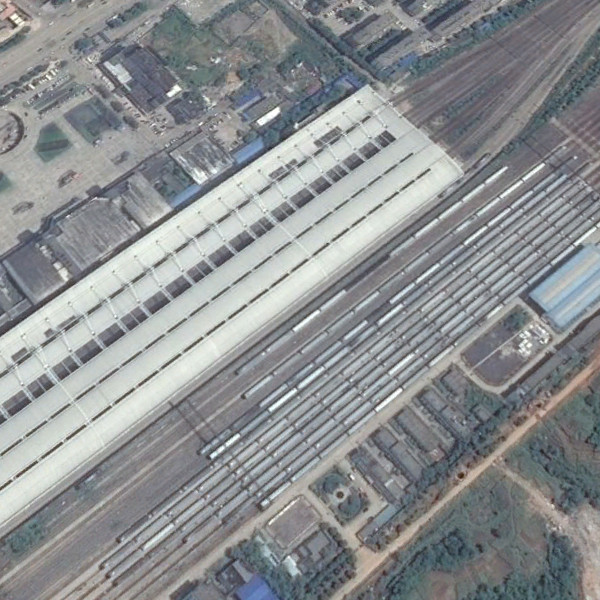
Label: RailwayStation